Question: I am following these steps found here exactly:
<URL>
However.... I get the error:

What could be causing this? should I change the header search path? I am not really sure where to start.
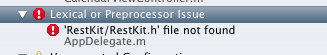
Answer: I also had the same error with that tutorial.
But then I used this tutorial and it worked: <URL>
Not sure what was different though..
Jose Rodrigues